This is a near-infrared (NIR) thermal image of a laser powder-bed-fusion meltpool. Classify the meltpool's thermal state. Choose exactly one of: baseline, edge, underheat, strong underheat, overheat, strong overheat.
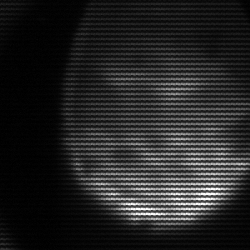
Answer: edge